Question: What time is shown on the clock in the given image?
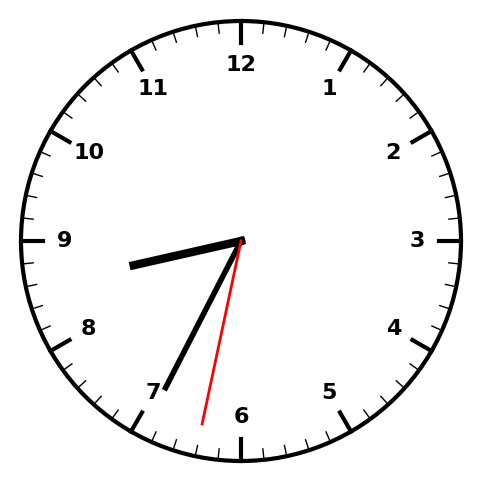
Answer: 08:34:32